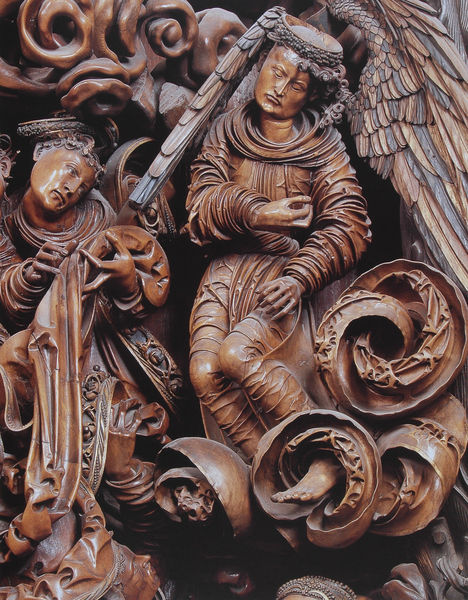
Titel: Hochaltar aus der Abteikirche Zwettl, Mittelschrein, Himmelfahrt Mariens (Detail)
Künstler: Meister von Zwettl
Standort: Adamov (Adamsthal)
Institution: Pfarrkirche St. Barbara
Schlagwörter: flügel, fuß, mann, schatten, ausschnitt, braun, frau, geste, holz, männer, haus, schleier, tuch, ornament, wand, arme, barock, falten, federn, gefieder, kragen, mensch, hände, figur, gewand, krone, locken, engel, skulptur, beine, bein, haltung, füsse, figuren, detail, bronze, faltenwurf, plastik, knie, außen, barfuß, kranz, altar, schnitzerei, schnörkel, heiligenschein, skulpturen, voluten, kanzel, andacht, krage, schwingen, mönch, geistliche, heiliger, mönche, heilige, bänder, heilig, erzengel, sakral, geschnitzt, schnitzen, schlingen, kronen, kringel, spätgotik, schnitzkunst, schlinge, fü e, platik, riemenschneider, flaten, heilger, riemschneider, altat, heilihe, riemenschmidt